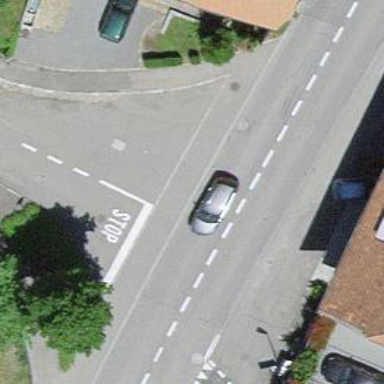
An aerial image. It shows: Road with stop sign.